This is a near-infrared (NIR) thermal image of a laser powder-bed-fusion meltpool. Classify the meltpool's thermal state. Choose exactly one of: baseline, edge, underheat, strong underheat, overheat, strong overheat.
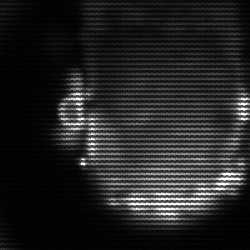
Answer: baseline